У кубического тонкостенного аквариума ($ a\times a\times a$) разбилась боковая стенка. Новую стенку ($ a\times a$) решили прижать пружинными фиксаторами. Первую пружину жесткостью $2k$ закрепили у середины верхнего ребра новой стенки, а вторую пружину жесткостью $k$ — у середины нижнего ребра. После этого аквариум придвинули к вертикальной стене (см. рис.). Все поверхности в местах контакта новой стенки с аквариумом плоские и гладкие. Новая стенка жесткая, полностью перекрывает прилегающие боковые стенки и дно, и параллельна плоскости стены. Сила трения в месте контакта стенки со столом пренебрежимо мала. Длины пружин в недеформированном состоянии одинаковы.
Каким должно быть минимальное сжатие пружин, чтобы аквариум можно было наполнить водой плотностью $\rho$ до краёв? Во время заполнения аквариум считать неподвижным, а вода не просачивается в местах контакта стенки с аквариумом.
Каким станет минимальное сжатие пружин, если их поменять местами? Ускорение свободного падения $g$ считать известным.
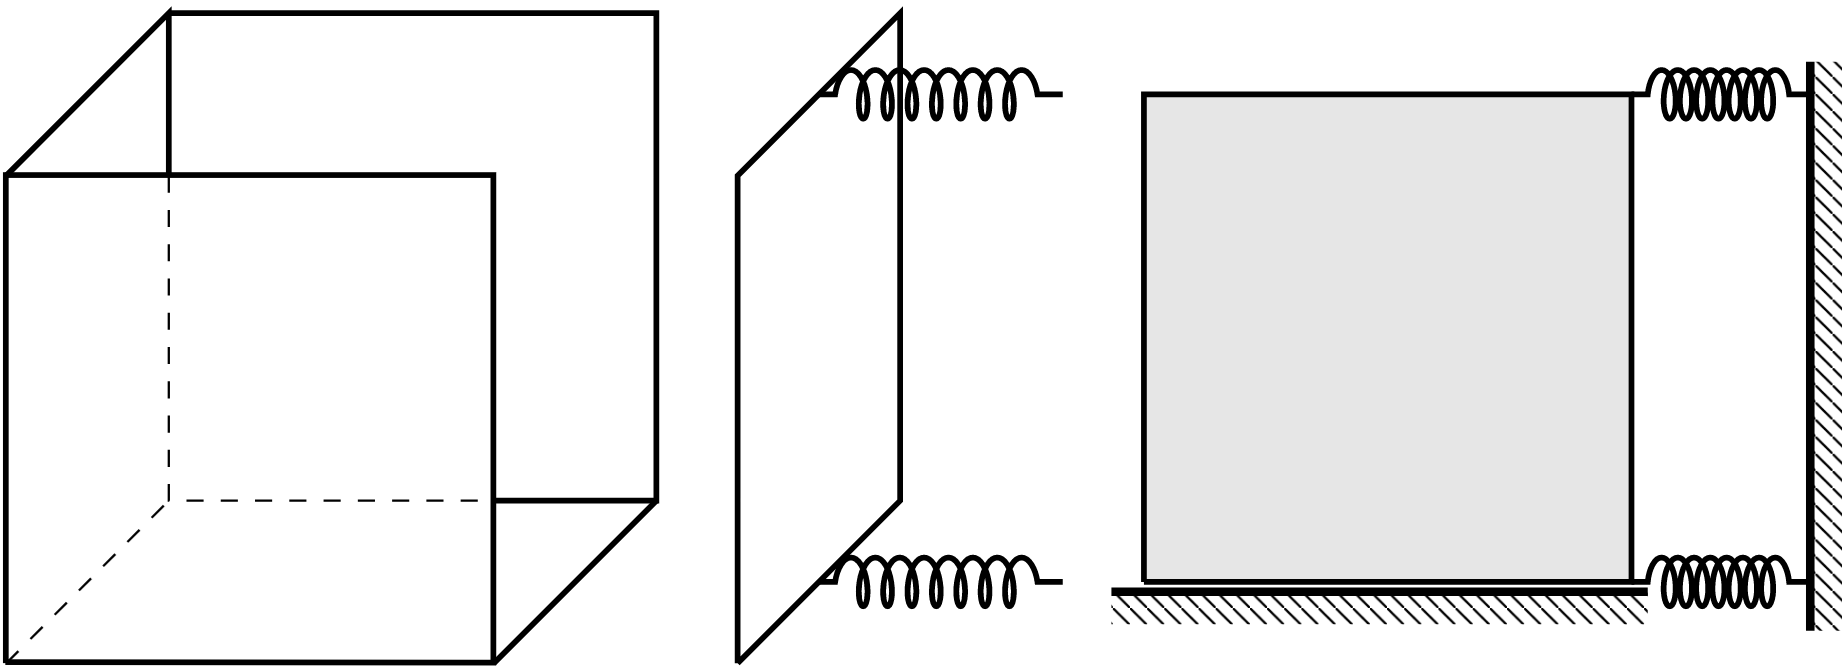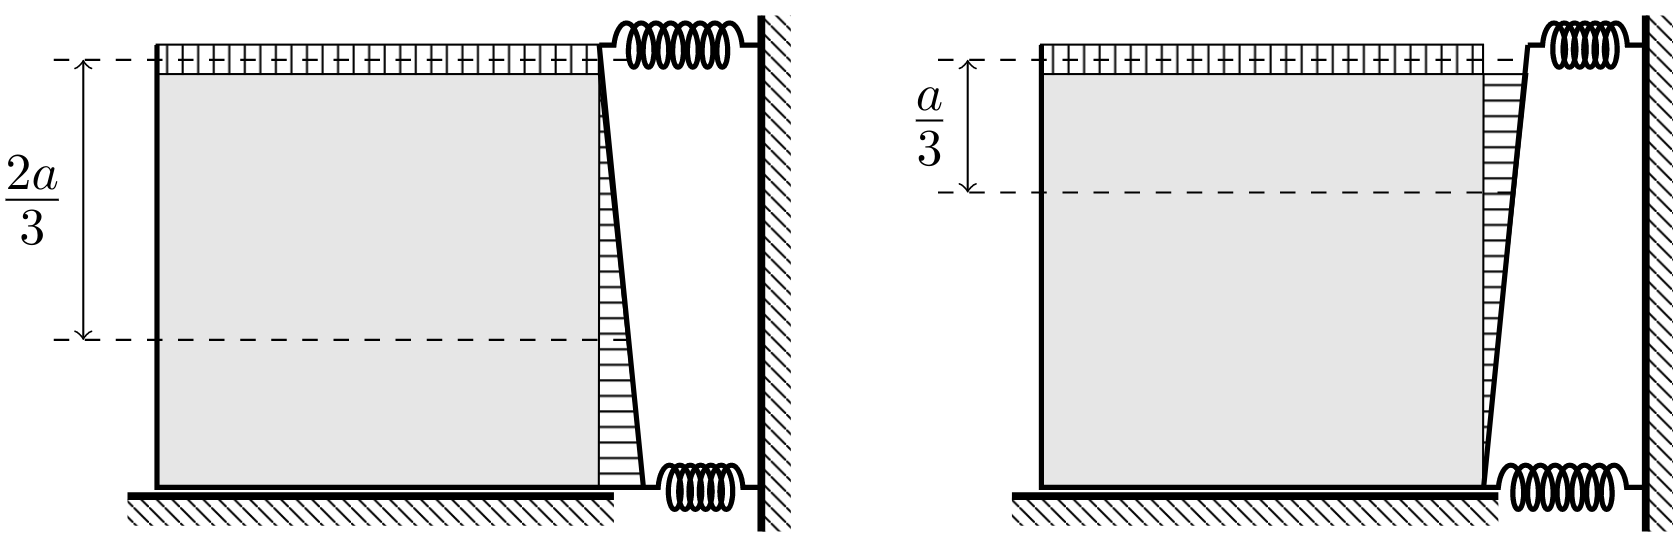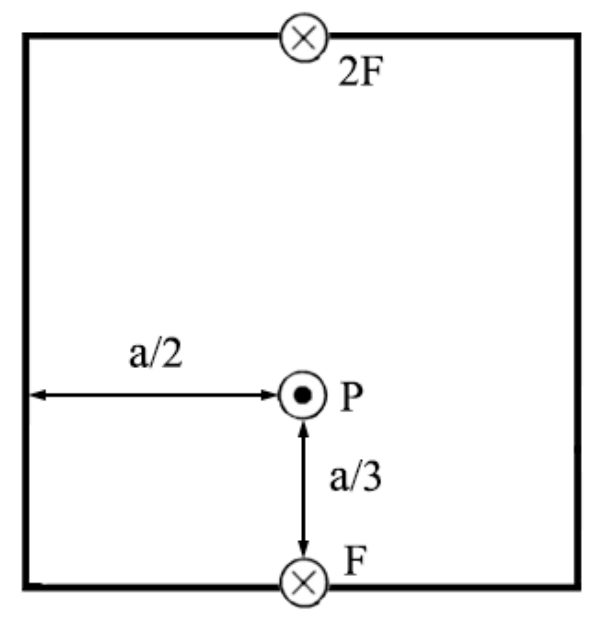
Каким должно быть минимальное сжатие пружин, чтобы аквариум можно было наполнить водой плотностью $\rho$ до краёв? Во время заполнения аквариум считать неподвижным, а вода не просачивается в местах контакта стенки с аквариумом.
Решение: Метод 1:Воспользуемся методом виртуальных перемещений для определения сил.Для этого определим изменение потенциальной энергии равное работе силы тяжести. Представим, что жидкость переходит из верхнего слоя в образовавшееся пространство, тогда $A_g = -\Delta \Pi \leq -A_F$. Масса перешедшей жидкости $m = \rho a^2 \delta x$.Для равнодействующей сил давления получаем:\[ (2k\Delta x + k\Delta x) \delta x \geq (\rho a^2 \delta x)g \frac{a}{2} \Rightarrow k\Delta x \geq \frac{\rho g a^3}{6}\]Для моментов сил давления относительно верхнего ребра получаем, что центр тяжести слоя жидкости опускается на $\frac{2a}{3}$:\[ k\Delta x \delta x \geq \frac{\rho a^2 \delta x}{2}g \frac{2a}{3} \Rightarrow k\Delta x \geq \frac{\rho g a^3}{3}\]Для моментов сил давления относительно нижнего ребра получаем, что центр тяжести слоя жидкости опускается на $\frac{a}{3}$:\[2k\Delta x \delta x \geq \frac{\rho a^2 \delta x}{2}g \frac{a}{3} \Rightarrow k\Delta x \geq \frac{\rho g a^3}{12}\]  Метод 2:  Метод 3:Строгий математический рассчёт силы и моментов сил можно опровести с помощью интегрирования.Определим давление как функцию $y$ - глубины от поверхности жидкости: $p(y) = \rho gy$.Суммарная сила давления воды: \[F_P = \int\limits_{0}^{a} p( y)a dy = \frac{\rho g a^3}{2}\] Момент силы относительно верхней кромки:\[M_{в} = \int\limits_{0}^{a} yp(y) ady = \frac{\rho g a^4}{3}\] Момент силы относительно нижней кромки:\[M_{н} = \int\limits_{0}^{a} (a - y)p( y) ady = \frac{\rho g a^4}{6}\] Условия для отсутствия протечек можно записать в виде неравенств: Очевидно, неравенство $ k\Delta x\ge \frac{\rho g a^3}{3}$ наиболее жесткое.Откуда
Ответ: $ \Delta x_{min}=\frac{\rho ga^{3}}{3k}$

Каким станет минимальное сжатие пружин, если их поменять местами?
Решение: Отметим, что, поскольку пружины сжимаются одинаково, суммарная сила, с которой они будут давить на стенку аквариума будет в 2 раза больше силы давления воды.Если пружины в условии поменять местами, последние 2 условия примут вид: Откуда $\Delta x_{min}=\frac{\rho ga^{3}}{6k}$. При этом суммарная сила, с которой пружины будут давить на стенку аквариума в точности совпадет с силой давления.
Ответ: $\Delta x_{min}=\frac{\rho ga^{3}}{6k}$
Темы:
T, Механика, Всероссийские, Гидростатика, Момент сил